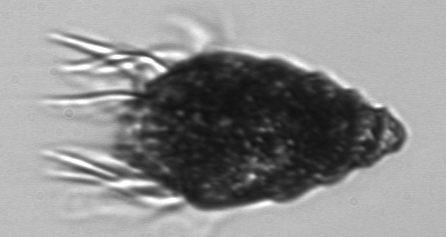
Label: Laboea_strobila